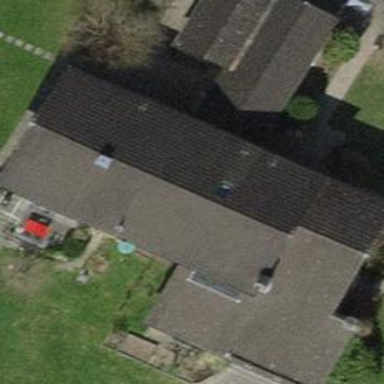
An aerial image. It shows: Semidetached house.